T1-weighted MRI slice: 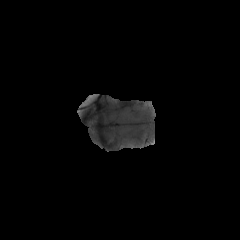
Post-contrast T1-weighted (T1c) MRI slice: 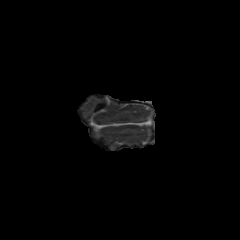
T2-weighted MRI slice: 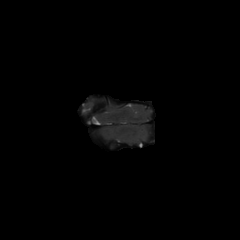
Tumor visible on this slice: no